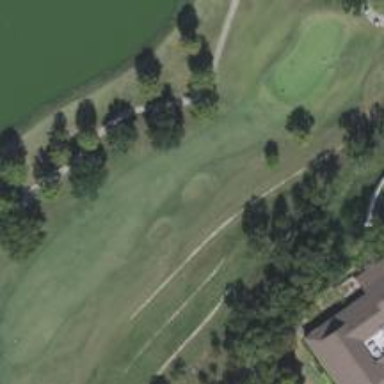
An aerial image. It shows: Golf hole.